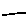
Label: line